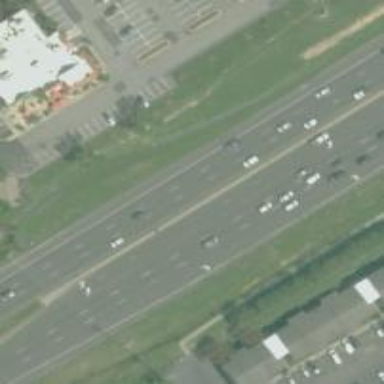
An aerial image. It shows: Expressway with asphalt surface classified as trunk highway.